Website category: book
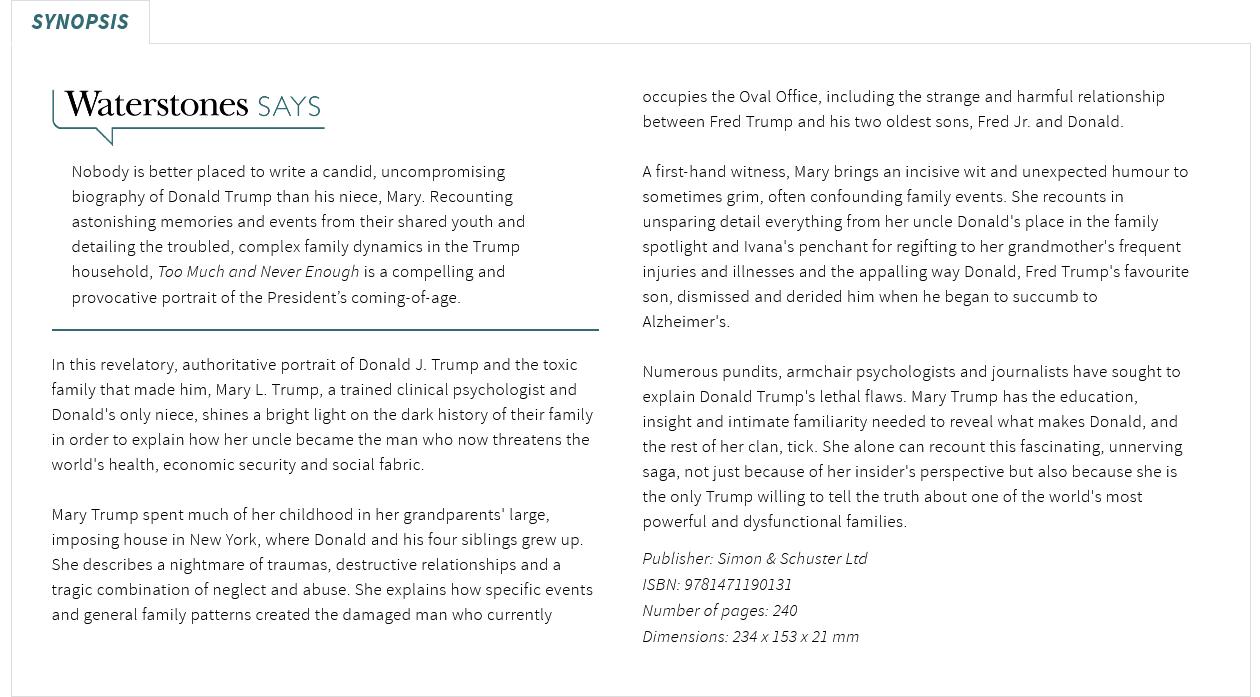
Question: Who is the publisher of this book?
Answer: Simon & Schuster Ltd

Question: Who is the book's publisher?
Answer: Simon & Schuster Ltd

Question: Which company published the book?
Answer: Simon & Schuster Ltd

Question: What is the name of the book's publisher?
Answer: Simon & Schuster Ltd

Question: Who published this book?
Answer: Simon & Schuster Ltd

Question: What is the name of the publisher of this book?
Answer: Simon & Schuster Ltd

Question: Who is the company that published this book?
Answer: Simon & Schuster Ltd

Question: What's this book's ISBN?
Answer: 9781471190131

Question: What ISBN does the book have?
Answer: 9781471190131

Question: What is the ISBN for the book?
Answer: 9781471190131

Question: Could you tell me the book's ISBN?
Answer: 9781471190131

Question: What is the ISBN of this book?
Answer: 9781471190131

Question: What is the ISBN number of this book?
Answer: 9781471190131

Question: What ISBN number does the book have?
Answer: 9781471190131

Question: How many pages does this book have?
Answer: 240

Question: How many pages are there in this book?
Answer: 240

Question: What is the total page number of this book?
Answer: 240

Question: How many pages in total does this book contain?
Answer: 240

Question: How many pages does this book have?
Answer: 240

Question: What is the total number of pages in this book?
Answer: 240

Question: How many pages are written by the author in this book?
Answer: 240

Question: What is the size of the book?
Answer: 234 x 153 x 21 mm

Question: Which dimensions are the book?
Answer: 234 x 153 x 21 mm

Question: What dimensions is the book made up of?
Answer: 234 x 153 x 21 mm

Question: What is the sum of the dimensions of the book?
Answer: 234 x 153 x 21 mm

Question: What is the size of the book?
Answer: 234 x 153 x 21 mm

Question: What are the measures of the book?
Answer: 234 x 153 x 21 mm

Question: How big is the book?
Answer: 234 x 153 x 21 mm